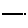
Label: line